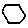
Label: hexagon